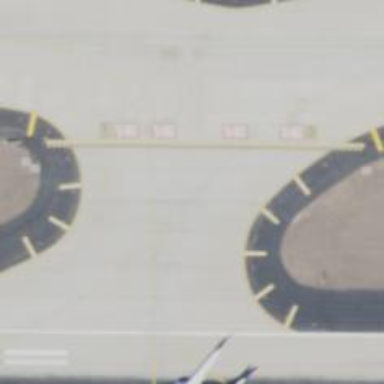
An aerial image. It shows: View of taxiway at the airport.